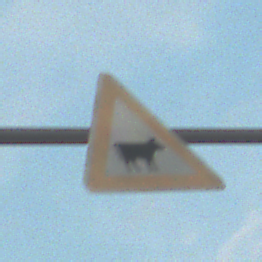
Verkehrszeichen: ViehtriebLinks
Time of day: SunriseSunset
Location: Outdoor (Suburban)
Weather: PartlyCloudy
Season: NotSpecified
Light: Natural